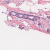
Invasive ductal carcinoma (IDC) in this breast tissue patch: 1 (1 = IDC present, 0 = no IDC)